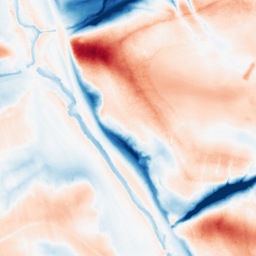
Category: classical
Decomposition family: gaussian_anisotropic
Decomposition parameters: sigma_x: 5
sigma_y: 20
Upsampling method: quadratic
Upsampling parameters: scale: 8
Upsampling scale: 8